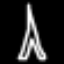
Label: The Eiffel Tower